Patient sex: M
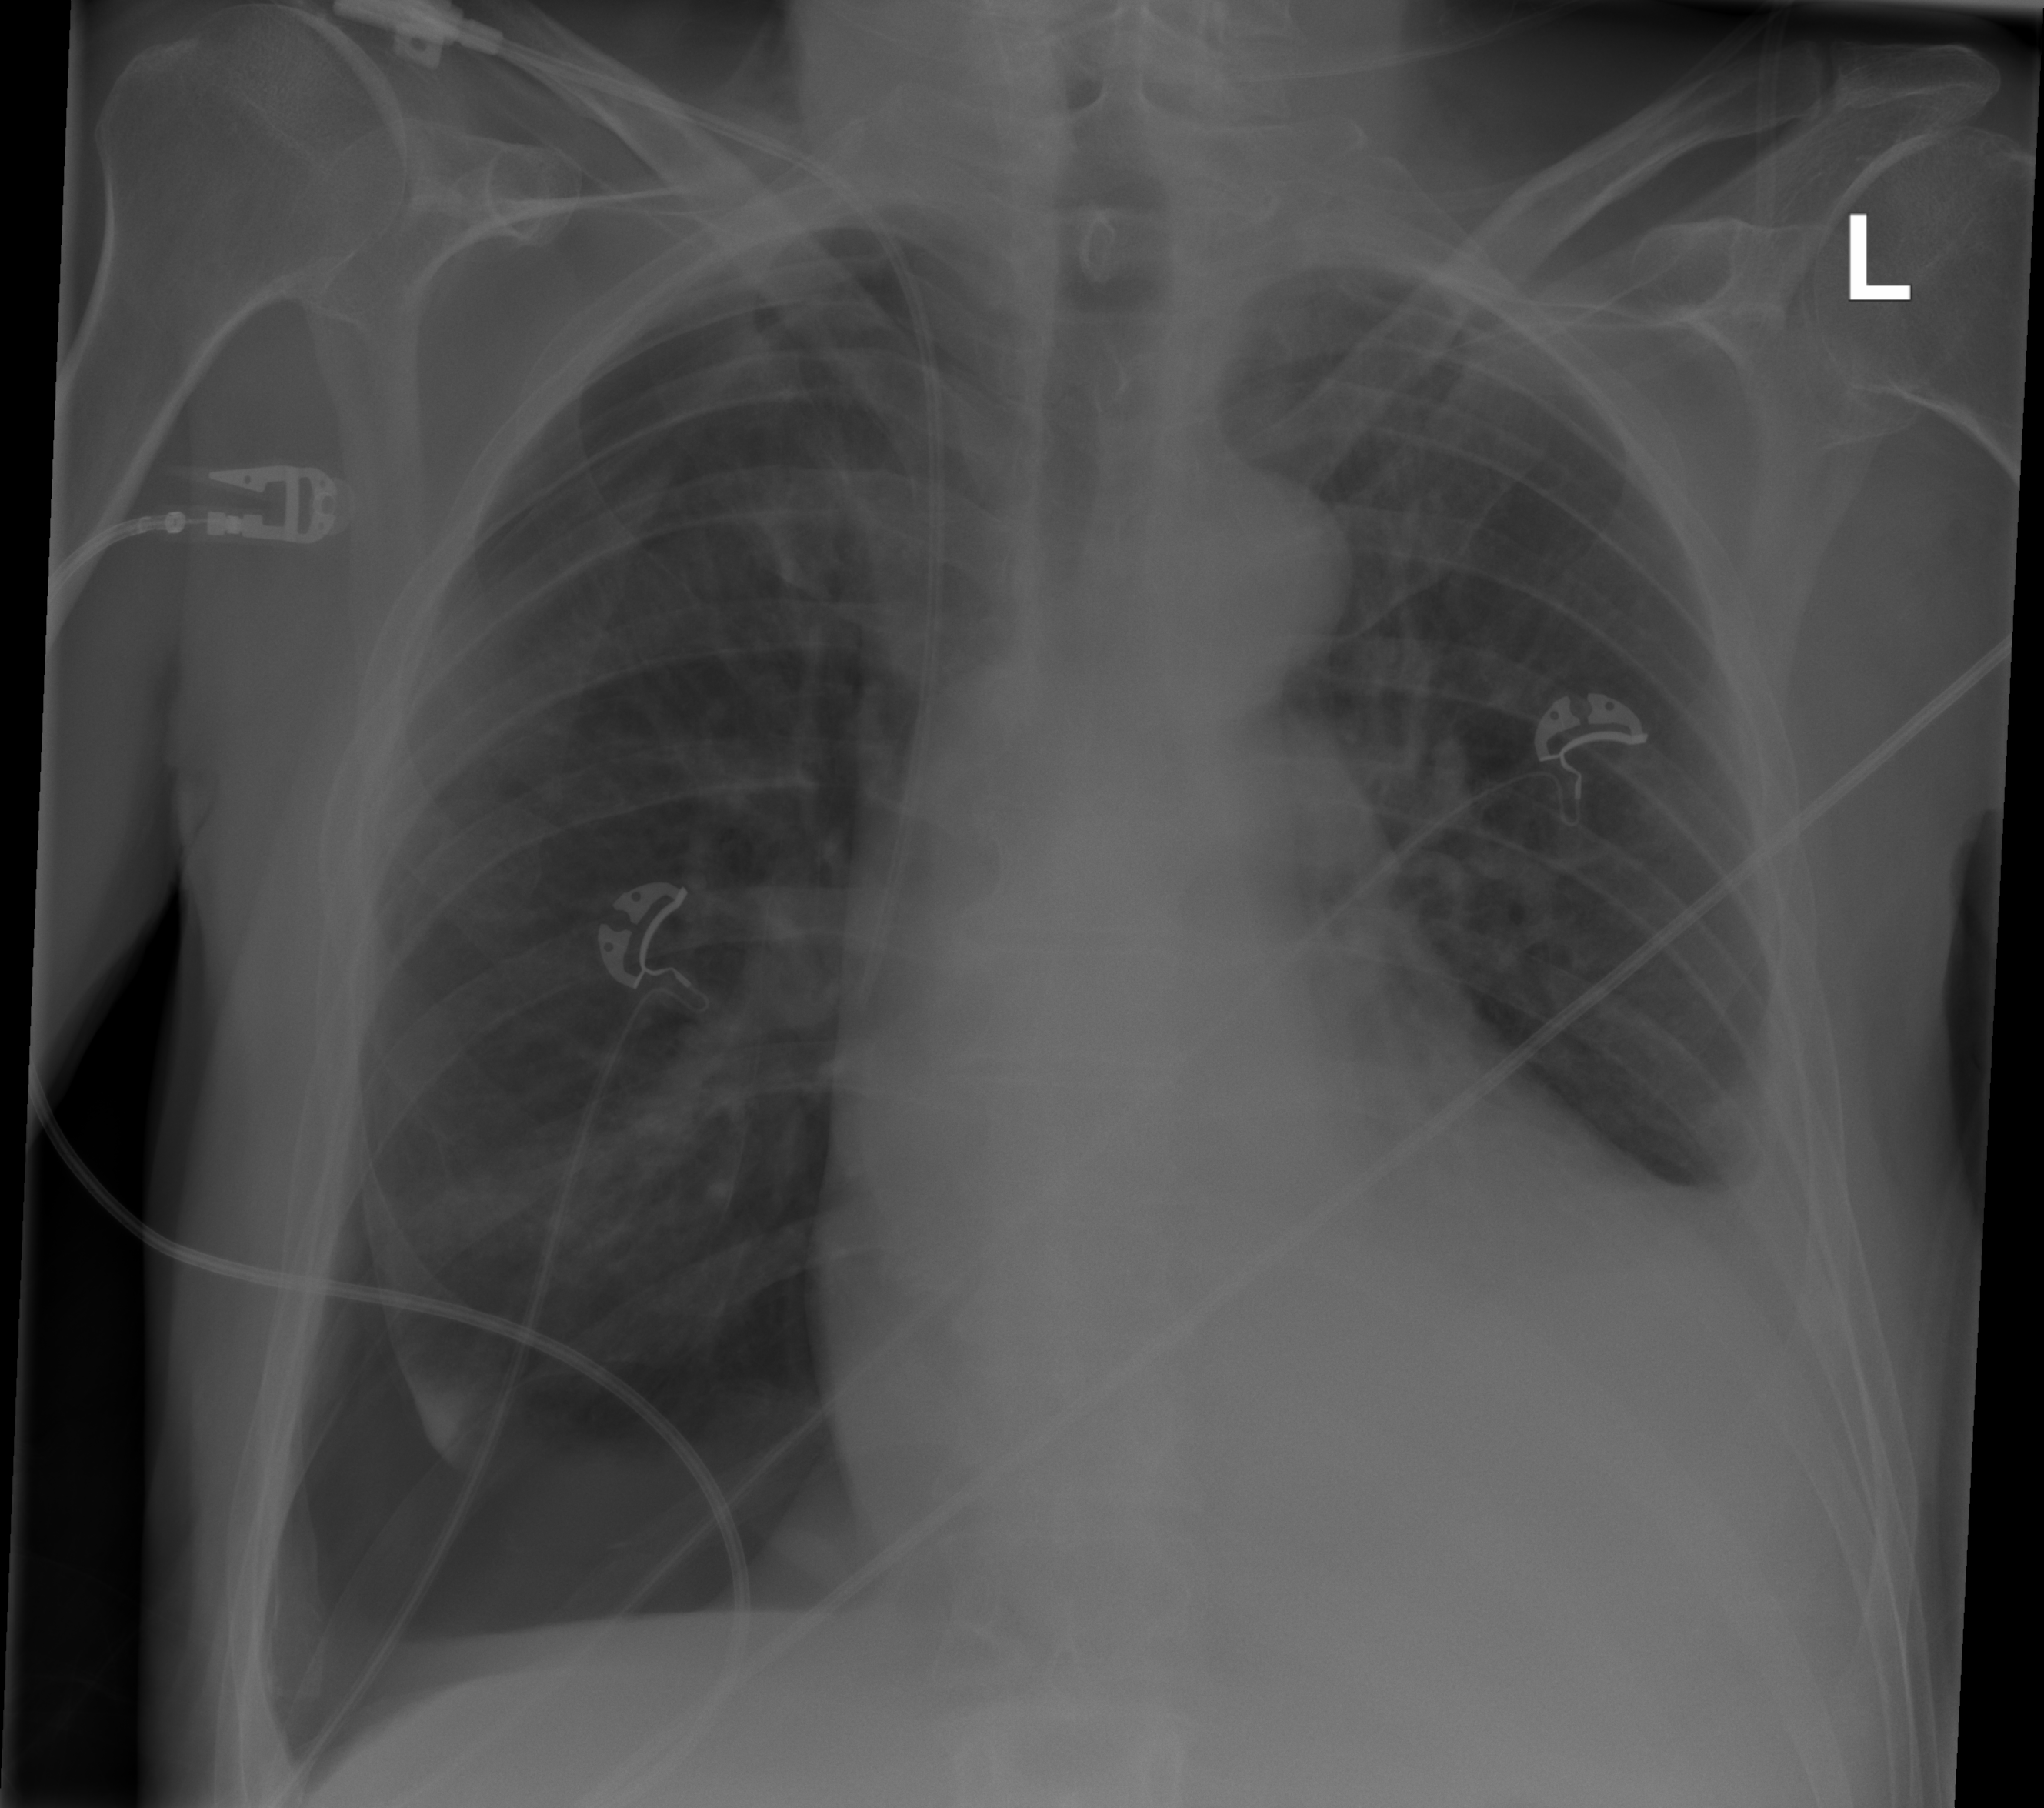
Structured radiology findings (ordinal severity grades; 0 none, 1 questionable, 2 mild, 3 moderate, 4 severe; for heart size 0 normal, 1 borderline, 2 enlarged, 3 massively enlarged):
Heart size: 2
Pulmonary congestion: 0
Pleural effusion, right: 0
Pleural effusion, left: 2
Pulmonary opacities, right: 0
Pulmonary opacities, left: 0
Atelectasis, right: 0
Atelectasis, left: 0